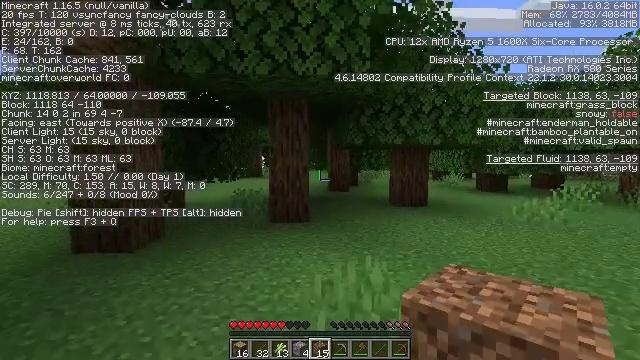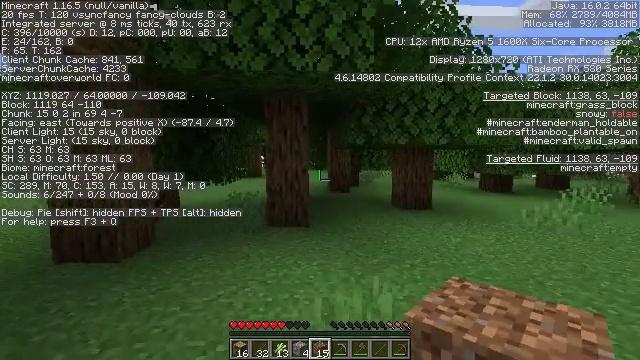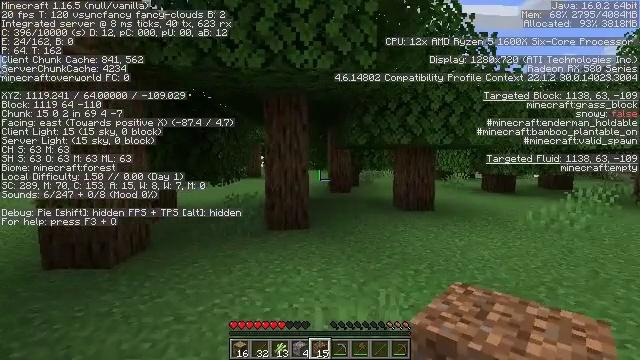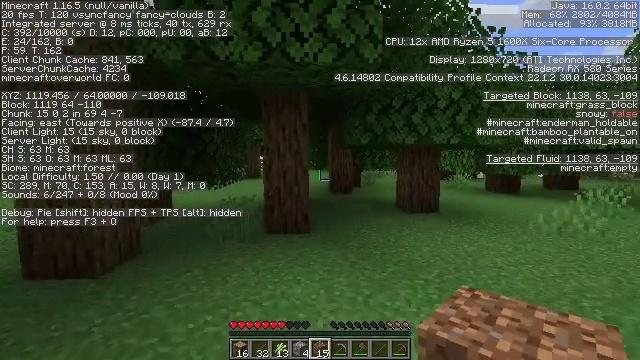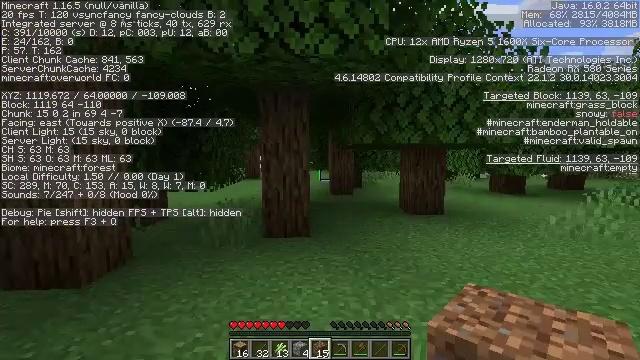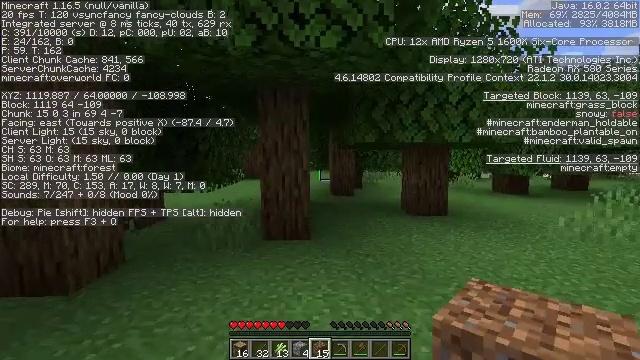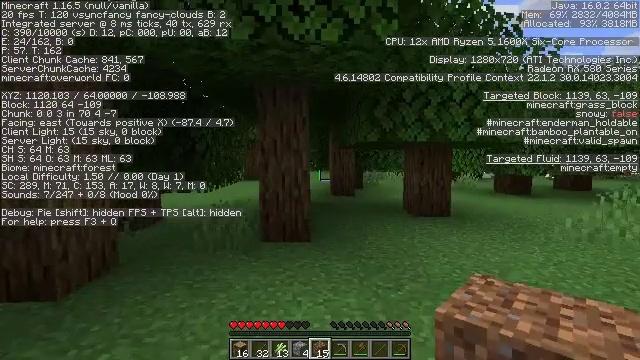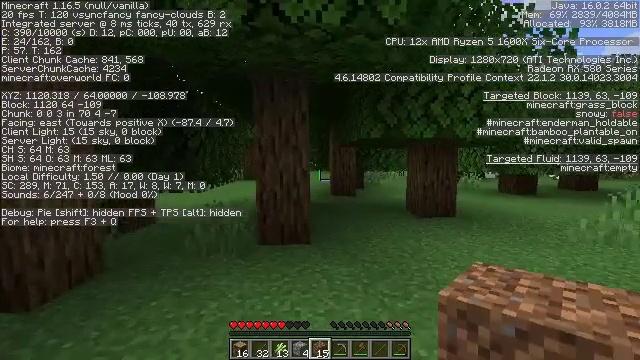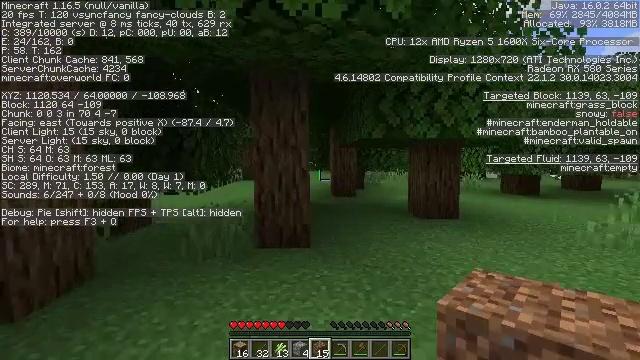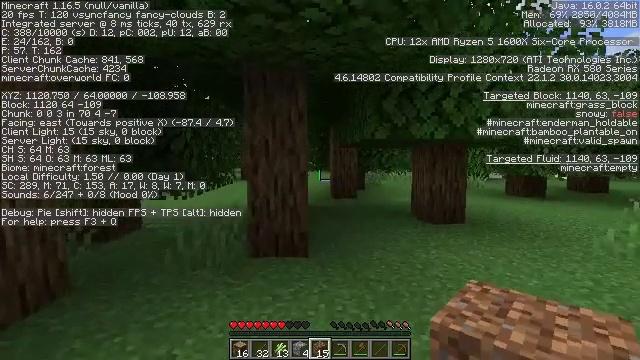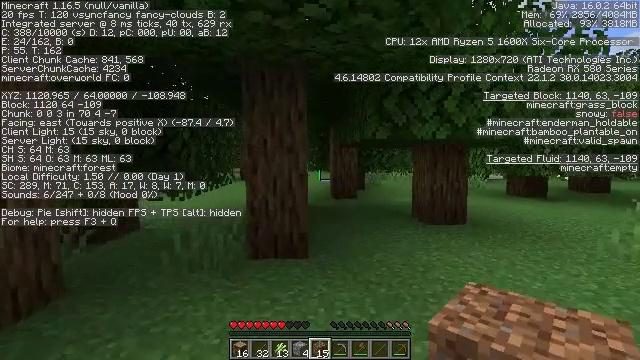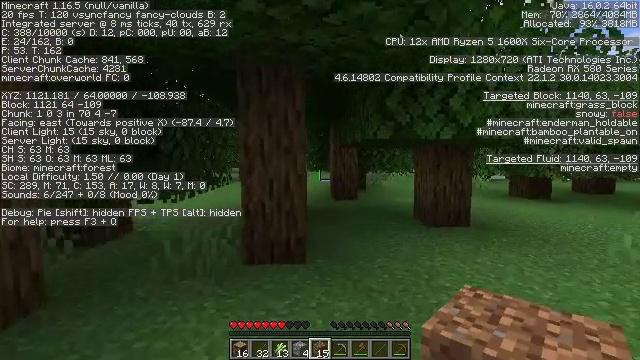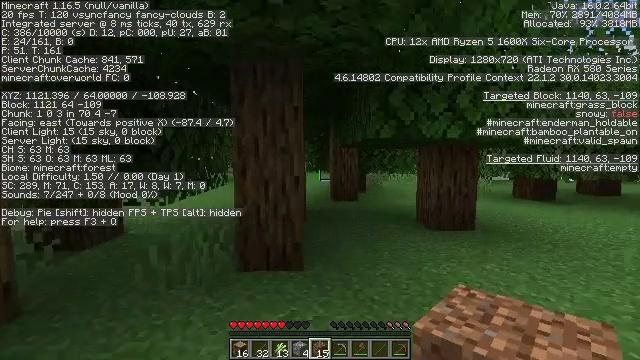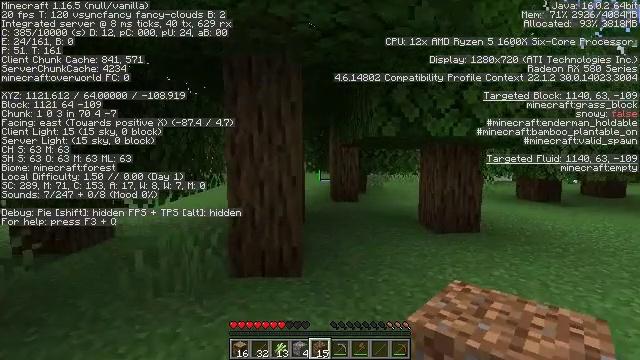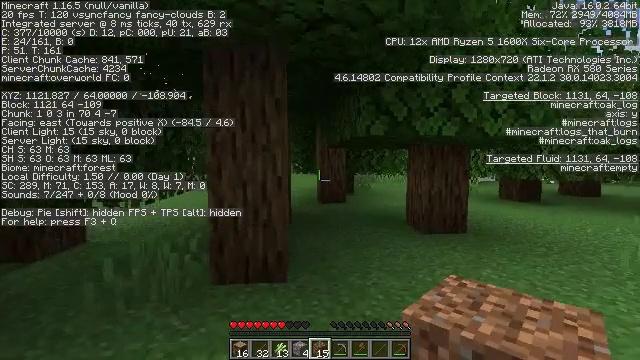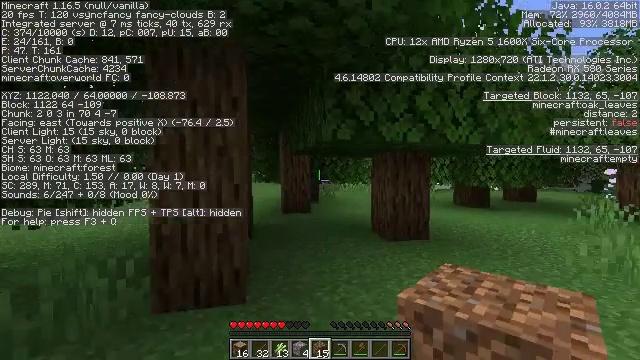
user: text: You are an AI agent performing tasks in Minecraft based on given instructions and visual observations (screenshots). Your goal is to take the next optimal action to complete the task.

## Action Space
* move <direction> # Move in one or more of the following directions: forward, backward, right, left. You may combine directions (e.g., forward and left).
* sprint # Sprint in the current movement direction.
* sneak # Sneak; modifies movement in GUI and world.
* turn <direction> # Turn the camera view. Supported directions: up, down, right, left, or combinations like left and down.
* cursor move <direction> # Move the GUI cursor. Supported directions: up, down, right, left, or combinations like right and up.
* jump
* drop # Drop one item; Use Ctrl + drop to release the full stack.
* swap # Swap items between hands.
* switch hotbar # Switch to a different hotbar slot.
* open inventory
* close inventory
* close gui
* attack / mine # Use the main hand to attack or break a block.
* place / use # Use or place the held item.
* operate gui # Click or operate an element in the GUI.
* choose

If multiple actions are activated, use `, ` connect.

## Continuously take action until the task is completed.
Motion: motion action
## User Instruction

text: Hunt a sheep.
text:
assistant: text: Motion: move forward
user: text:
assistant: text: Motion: move forward
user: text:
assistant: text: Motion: move forward
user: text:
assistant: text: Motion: move forward
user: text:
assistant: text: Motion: move forward
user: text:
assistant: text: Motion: move forward
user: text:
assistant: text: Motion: move forward
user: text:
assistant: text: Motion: move forward
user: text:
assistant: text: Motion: move forward
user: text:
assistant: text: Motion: move forward
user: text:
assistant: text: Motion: move forward
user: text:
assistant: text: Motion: move forward
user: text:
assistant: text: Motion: move forward
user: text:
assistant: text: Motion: move forward, turn right
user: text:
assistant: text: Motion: move forward, turn right and up
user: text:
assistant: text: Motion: move forward
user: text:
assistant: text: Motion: move forward
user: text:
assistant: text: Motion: move forward
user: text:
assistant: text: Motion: move forward
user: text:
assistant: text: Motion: move forward
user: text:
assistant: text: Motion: move forward
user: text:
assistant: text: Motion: move forward
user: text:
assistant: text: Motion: move forward
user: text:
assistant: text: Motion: move forward
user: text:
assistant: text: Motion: move forward
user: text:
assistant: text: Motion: move forward
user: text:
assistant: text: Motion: move forward
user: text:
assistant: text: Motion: move forward
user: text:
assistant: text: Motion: move forward
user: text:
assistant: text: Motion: move forward